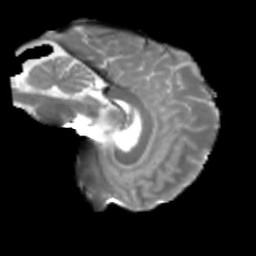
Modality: T2w
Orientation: sagittal
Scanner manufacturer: siemens
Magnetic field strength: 3 T
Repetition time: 4 s
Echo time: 0.0594 s